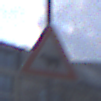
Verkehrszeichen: ViehtriebRechts
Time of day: SunriseSunset
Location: Outdoor (Urban)
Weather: PartlyCloudy
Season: NotSpecified
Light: Natural